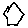
Label: hexagon